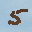
Label: 5